Question: I have been trying to mark a set of checkboxes as checked using jQuery. I cannot seem to work out why.
Javascript:
'''
function getProjects(course){
console.log("getProjects");
var data = {
"fn" : "pLoad",
"course" : course,
"ajax" : "true"
};
$.ajax({
type: "GET",
url: SERVICE_URL, //Relative or absolute path to response.php file
data: data,
contentType: "application/json",
success: function(response) {
console.log("Recieved Projects!");
console.log(response);
var i, list = "";
for (i = 0; i < response.length; i++) {
var cid = "#" + response[i].name[0];
console.log("setting checked: " + cid);
console.log($(cid).length);
$(cid).attr("checked");
}
}
});
}
'''
HTML:
'''
<td id="blockC" style="width:25%">
<a href="#" id="expand" data-role="button" data-iconpos="notext" data-icon="arrow-l">Expand</a>
<hr />
<label for="core">Core</label>
<input id="core" type="checkbox" value ="Core">
<label for="adultScotland"> Adults(Scotland)</label>
<input id="adultScotland" type="checkbox" value ="adultScotland">
<label for="adultEngland">Adults(England)</label>
<input id="adultEngland" type="checkbox" value ="adultsEngland">
<label for="cFScotland"> Children and Families(Scotland)</label>
<input id="cFScotland" type="checkbox" value ="cFScotland">
<label for="cFEngland">Children and Families(England)</label>
<input id="cFEngland" type="checkbox" value ="cFEngland">
<label for="epilepsy"> Epilepsy</label>
<input id="epilepsy" type="checkbox" value ="epilepsy">
<label for="noCare">Non Care</label>
<input id="noCare" type="checkbox" value ="noCare">
<br />
<hr />
<br />
<form style="width:100%">
<input id="name" type="text" placeholder="Name" style="width:100%"/>
<input id="link" type="text" placeholder="Link" style="width:100%"/>
<a id="save" href="#" data-role="button">Save</a>
<a id="delete" href="#" data-role="button">Delete</a>
</form>
</td>
'''
From the Logs I can confirm that cid is using a valid ID every time the script runs. The goal here is that when I click on a 'course' the script will check each checkbox for the projects that the course belongs to.
The log tells me that the server is returning the correct projects.
I haven't got a clue why this isn't working. Any help would be appreciated. :)
this is the log:

'''
<head>
<title>Q learn App Edit</title>
<link rel="icon" type="image/x-icon" href="favicon.ico" />
<meta name="viewport" content="width=device-width, initial-scale=1">
<link rel="stylesheet" href="style.css">
<!--<link rel="stylesheet" href="http://code.jquery.com/mobile/1.4.4/jquery.mobile-1.4.4.min.css">-->
<script src="http://code.jquery.com/jquery-1.11.1.min.js"></script>
<script src="http://code.jquery.com/mobile/1.4.4/jquery.mobile-1.4.4.min.js"></script>>
<script src="script.js"></script>
<style>
table, th, td {
border: 1px solid black;
}
td {
padding: 15px;
}
</style>
</head>
'''
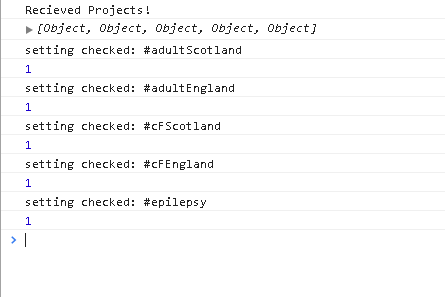
Answer: After the comments above, the conclusion is:
'''
$(cid).prop("checked", true);
'''
If it doesn't work and you're using below jQuery 1.6, try:
'''
$(cid).attr("checked","checked");
'''
or
'''
$(cid).attr("checked", true);
'''
If it doesn't work (it should, though), just move with pure js:
'''
document.getElementById(response[i].name[0]).checked = true;
'''
---
Now, the OP was absolutely RIGHT to open such a question, and here is why:
Using and
In a nutshell, here is the problem:
The block :
'''
<label for="cFEngland">Children and Families(England)</label>
<input id="cFEngland" type="checkbox" value="cFEngland">
'''
Gets translated into:
'''
<div class="ui-checkbox">
<label for="cFEngland" class="ui-btn ui-corner-all ui-btn-inherit ui-btn-icon-left ui-checkbox-off">Children and Families(England)</label>
<input id="cFEngland" type="checkbox" value="cFEngland" data-cacheval="true">
</div>
'''
Now, after a few tests, you CAN'T regularly toggle the input value, due to the fact that the STYLE of that checkbox is css related, not html or js related.
In a nutshell, there are basically TWO states:
## State 1 (checkbox OFF) :
'''
<div class="ui-checkbox">
<label for="cFEngland" class="ui-btn ui-corner-all ui-btn-inherit ui-btn-icon-left ui-checkbox-off">Children and Families(England)</label>
<input id="cFEngland" type="checkbox" value="cFEngland">
</div>
'''
Which is rendered as something like that (in a basic fiddle) :

## State 2 (checkbox ON) :
'''
<div class="ui-checkbox">
<label for="cFEngland" class="ui-btn ui-corner-all ui-btn-inherit ui-btn-icon-left ui-checkbox-on">Children and Families(England)</label>
<input id="cFEngland" type="checkbox" value="cFEngland" data-cacheval="false">
</div>
'''
Which is rendered as something like that (in a basic fiddle) :

As you can see, the checkbox doesn't have any status and its behaviour is NOT related to its property "checked" any further.
In order to fix this, you have to a few things.
## The solution
Now, before moving on, I want to firstly explain here a consideration:
> Because you may want, in the future (or... Well.. perhaps just now!) get the BOOLEAN value of that checkbox, we are going to check it and change its checked property. That is because if you actually just set it checked for the jQuery mobile UI, it will not result checked if you try to get its "checked property".
Now, moving on, I have implemented the following functions to give you a more comfortable way of doing things with that UI:
'''
function setCheckboxStatus (id, status) {
status == false ? $('#'+id).parent().find("label[for="+id+"]").removeClass("ui-checkbox-on").addClass("ui-checkbox-off") : $('#'+id).parent().find("label[for="+id+"]").removeClass("ui-checkbox-off").addClass("ui-checkbox-on");
document.getElementById(id).checked = status;
}
function toggleCheckbox (id) {
$('#'+id).parent().find("label[for="+id+"]").hasClass("ui-checkbox-on") ?$('#'+id).parent().find("label[for="+id+"]").removeClass("ui-checkbox-on").addClass("ui-checkbox-off") : $('#'+id).parent().find("label[for="+id+"]").removeClass("ui-checkbox-off").addClass("ui-checkbox-on");
document.getElementById(id).checked ^= 1;
}
function getCheckboxStatus (id) {
return $('#'+id).prop("checked");
}
'''
Surprisingly, if you manually click a checkbox, it WILL toggle its status, hence you can get its value by using the getCheckboxStatus function.
Else, if you want to manually set the checkbox value, use the comfort function setCheckboxStatus, passing the ID ("without #") to the function and the status (either or ).
If you want to TOGGLE the status of a checkbox (set it to true if false and to false if true), use the comfort function toggleCheckbox (passing the ID, always without "#").
In your case, so, you will have to change your code to that (after pasting the functions).
'''
function getProjects(course){
console.log("getProjects");
var data = {
"fn" : "pLoad",
"course" : course,
"ajax" : "true"
};
$.ajax({
type: "GET",
url: SERVICE_URL, //Relative or absolute path to response.php file
data: data,
contentType: "application/json",
success: function(response) {
console.log("Recieved Projects!");
console.log(response);
var i, list = "";
for (i = 0; i < response.length; i++) {
setCheckboxStatus(response[i].name[0], true);
}
}
});
}
'''
For testing purposes, I've made this:
<URL>
feel free to test what you need to there.
Another possible solution is just to trigger the "click" event on the checkbox, but it may have some strange results on IE9, so this seems to be the clearest and cross-browser solution.